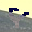
Label: 8